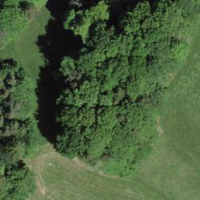
EUNIS habitat code: 41
Species observed at this site:
Vincetoxicum hirundinaria
Cypripedium calceolus